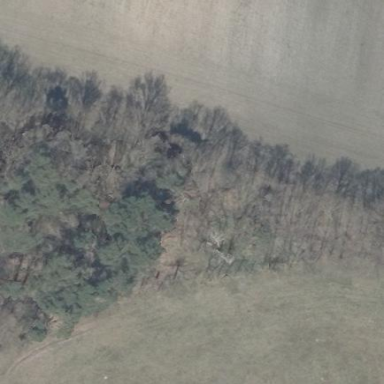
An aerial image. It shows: Forest with mixed types of leaves.